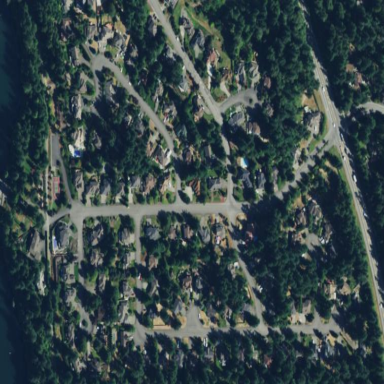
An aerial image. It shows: Residential neighbourhood.